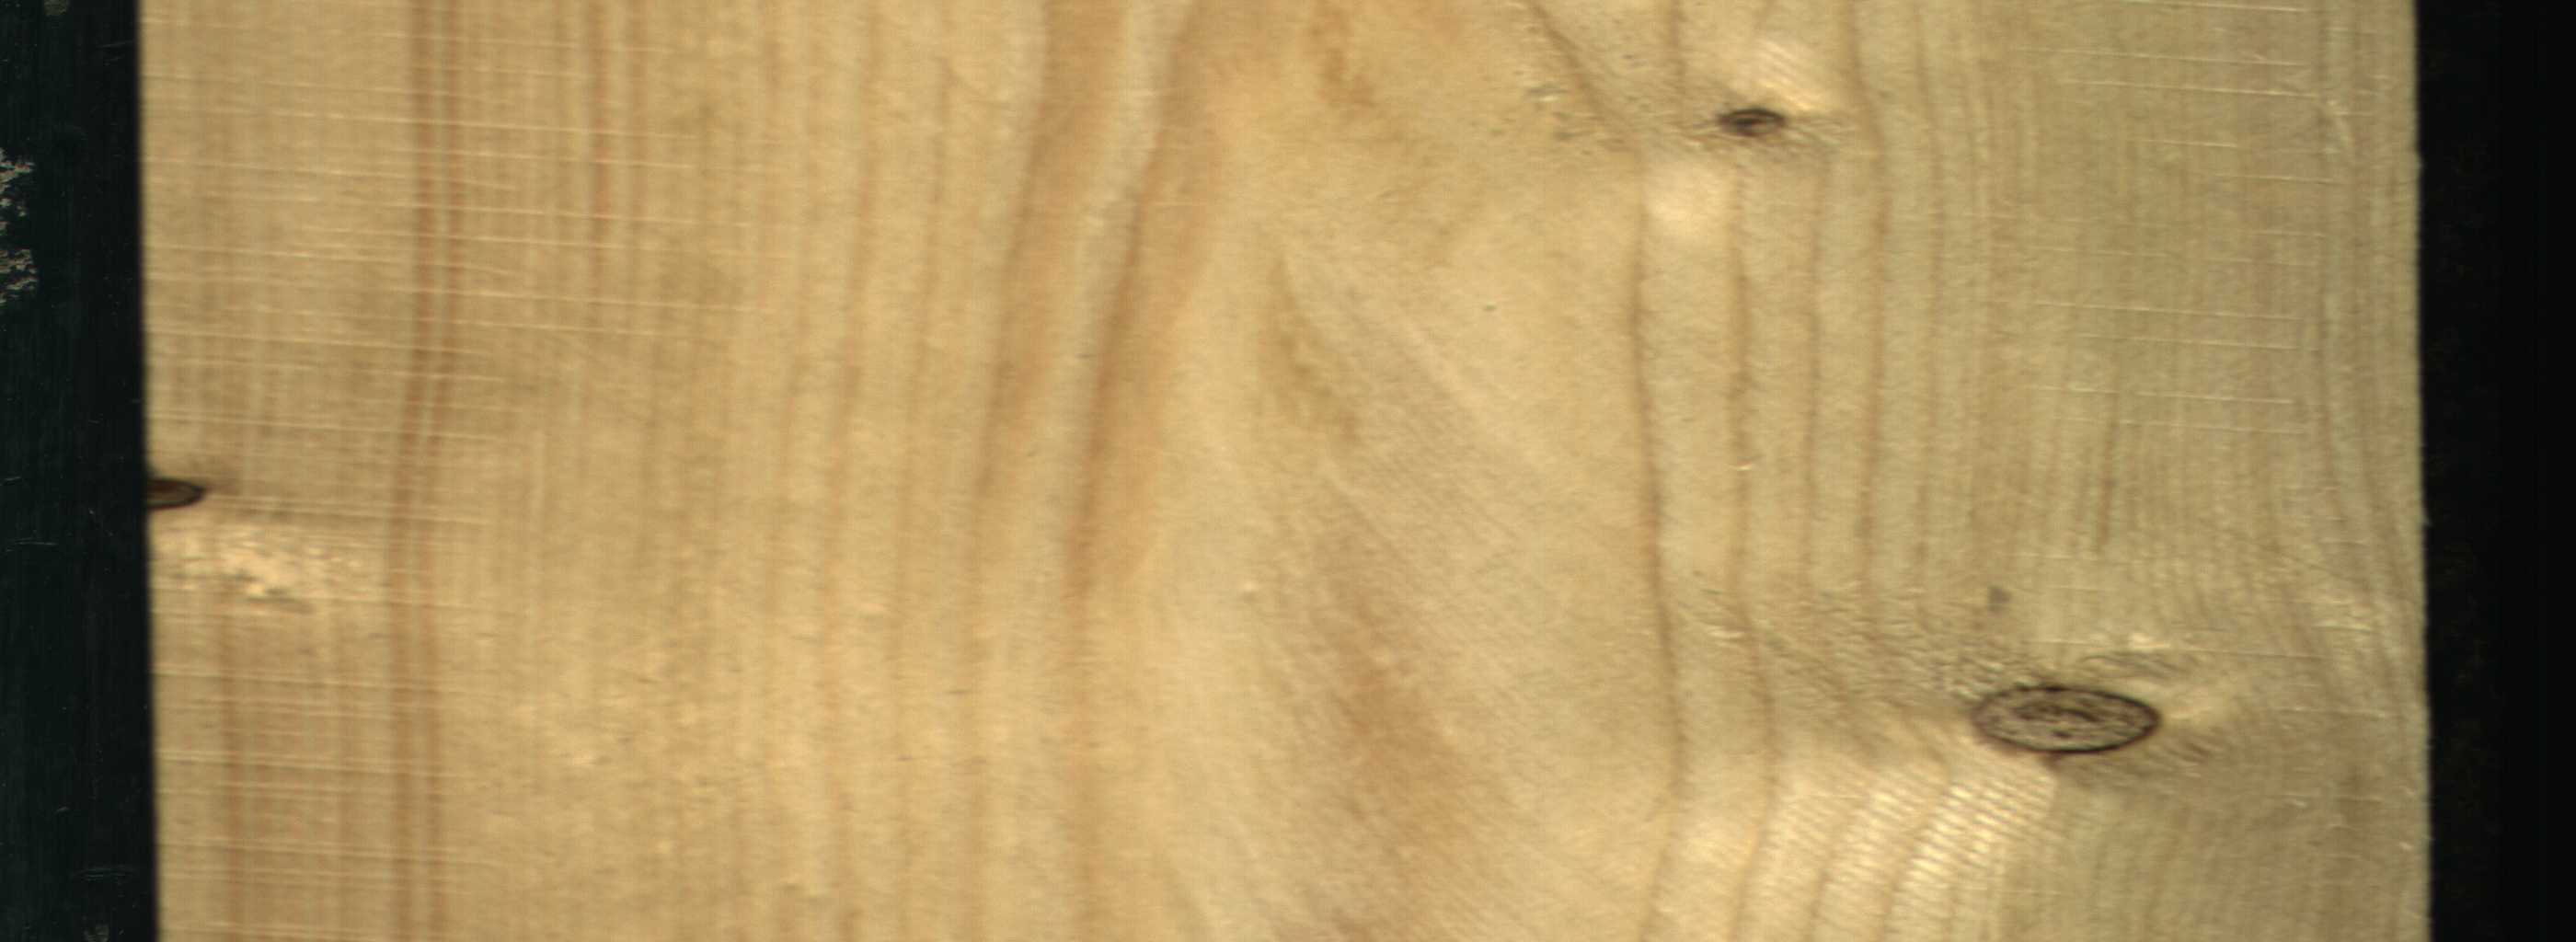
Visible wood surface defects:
Dead_Knot
Live_Knot
Live_Knot